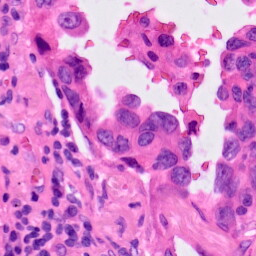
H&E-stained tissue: Lung